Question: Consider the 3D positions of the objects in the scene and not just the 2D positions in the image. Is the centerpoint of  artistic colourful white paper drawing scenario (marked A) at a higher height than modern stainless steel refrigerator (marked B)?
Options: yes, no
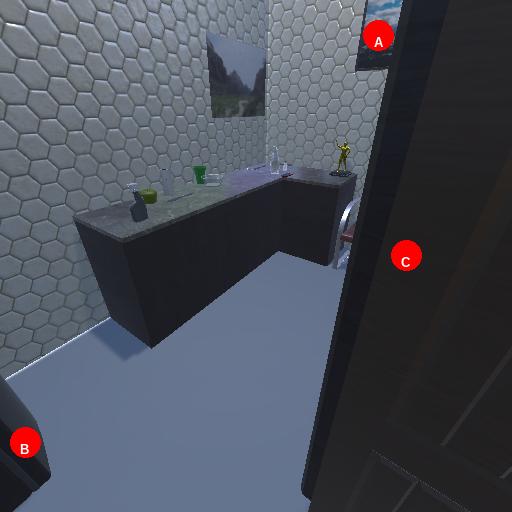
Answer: yes